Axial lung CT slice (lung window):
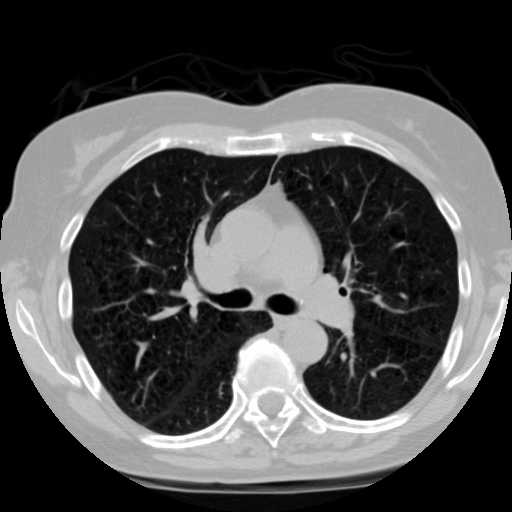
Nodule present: no